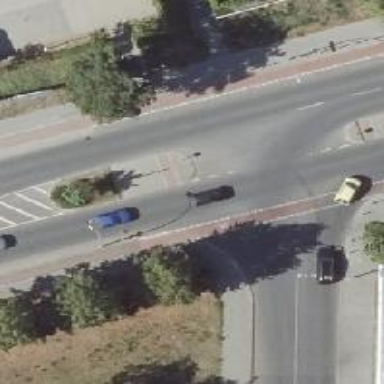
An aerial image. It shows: Uncontrolled crossing on footway with pedestrian island.